Question: Hi I am facing a weird bug, I am writing a tag like
'''
<div id="thecontent" dojoType="dojox.layout.ContentPane"></div>
'''
Please see the "T" in dojoType it is in uppercase.Now I go and see my page not rendered properly, so I view source and I find that the source is correctly shown, but when I check firebug , I get this:-
'''
<div id="thecontent" dojotype="dojox.layout.ContentPane"></div>
'''
Please notice that t in dojotype here it is small. I went ahead and changed the entire dojotype to UpperCase , but it is still rendered as lower case.
I even checked in other browsers, and it is the same. Has someone faced anything like this. If so please tell me how to handle this.
I am tired of this.
{update:-Please find attached a screenshot of wireshark when I do a refresh.. unable to understand a thing}
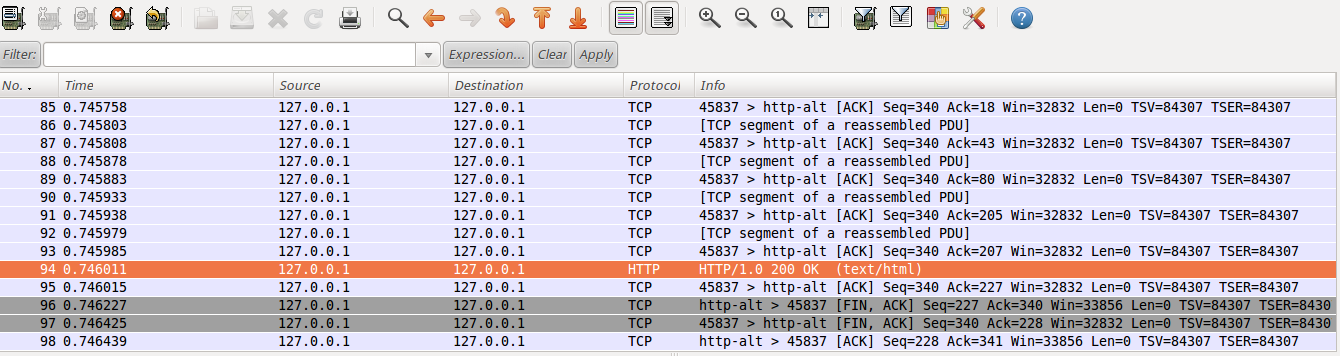
Answer: Using a packet sniffer such as Wireshark will tell you if it's a server-side or client-side problem.